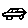
Label: car